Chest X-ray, PA view. Patient: 28 years old, sex F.
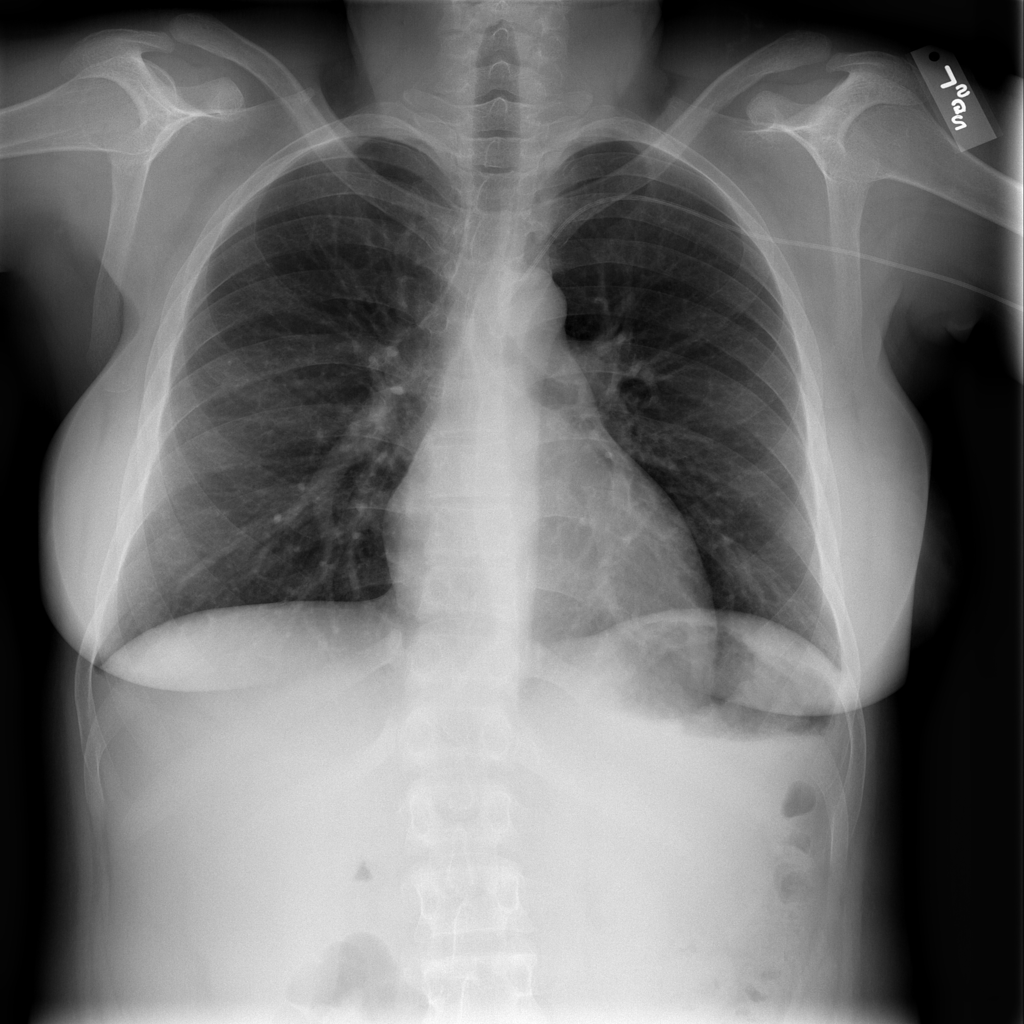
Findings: No Finding